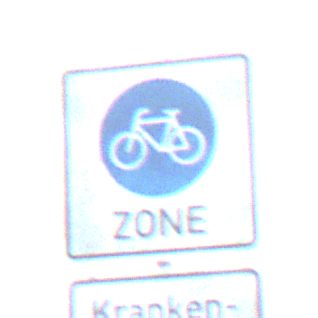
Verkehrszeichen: BeginnFahrradzone
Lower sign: BesondereFahrzeugeUndTransportgueter4
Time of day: SunriseSunset
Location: Outdoor (Nature)
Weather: PartlyCloudy
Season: NotSpecified
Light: Natural